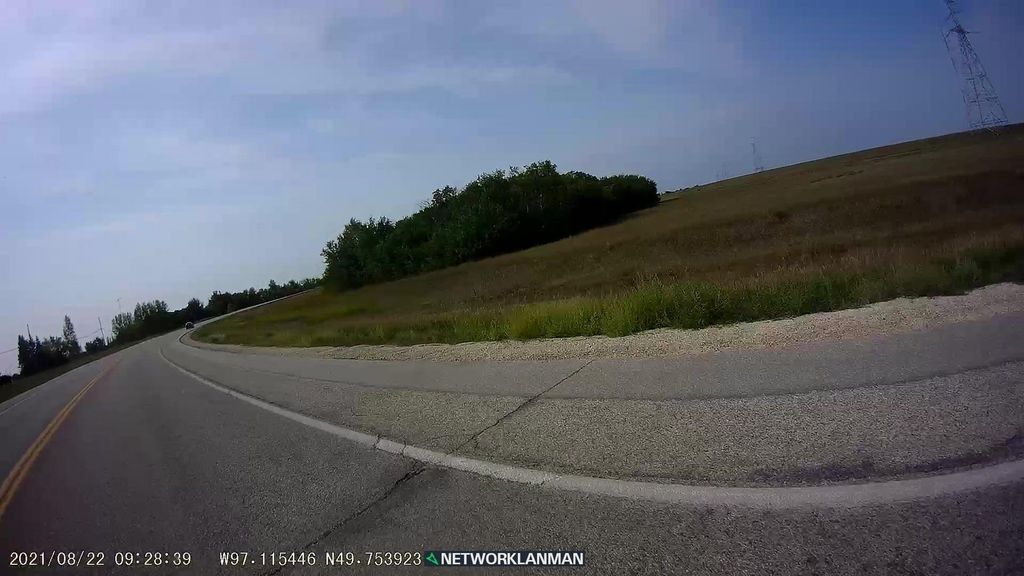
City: winnipeg